Aerial crown-view tile of a tropical tree (Barro Colorado Island, Panama), acquired 20240716:
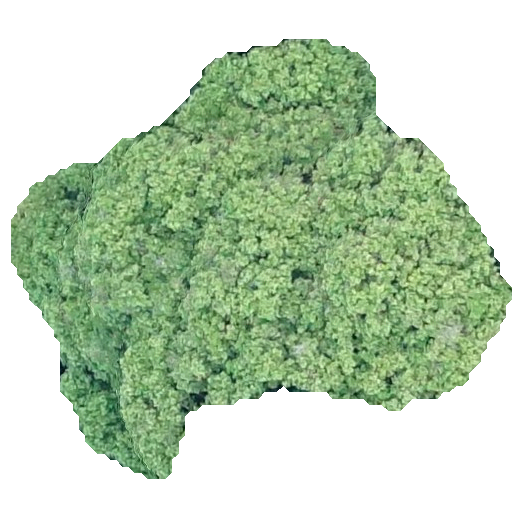
Species: Prioria copaifera
GBIF accepted scientific name: Prioria copaifera
Crown area: 211.809 m²